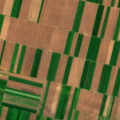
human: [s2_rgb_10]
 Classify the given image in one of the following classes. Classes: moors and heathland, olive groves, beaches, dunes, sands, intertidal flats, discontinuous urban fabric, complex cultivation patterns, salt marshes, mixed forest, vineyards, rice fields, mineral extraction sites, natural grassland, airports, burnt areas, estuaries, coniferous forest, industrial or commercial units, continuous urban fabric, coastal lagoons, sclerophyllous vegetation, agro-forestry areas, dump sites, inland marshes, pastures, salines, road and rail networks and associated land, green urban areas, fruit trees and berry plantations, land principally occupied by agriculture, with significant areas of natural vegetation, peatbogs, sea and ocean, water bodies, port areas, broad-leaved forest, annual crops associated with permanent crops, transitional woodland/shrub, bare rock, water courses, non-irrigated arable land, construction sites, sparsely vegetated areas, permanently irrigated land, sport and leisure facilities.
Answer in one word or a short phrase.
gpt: non-irrigated arable land